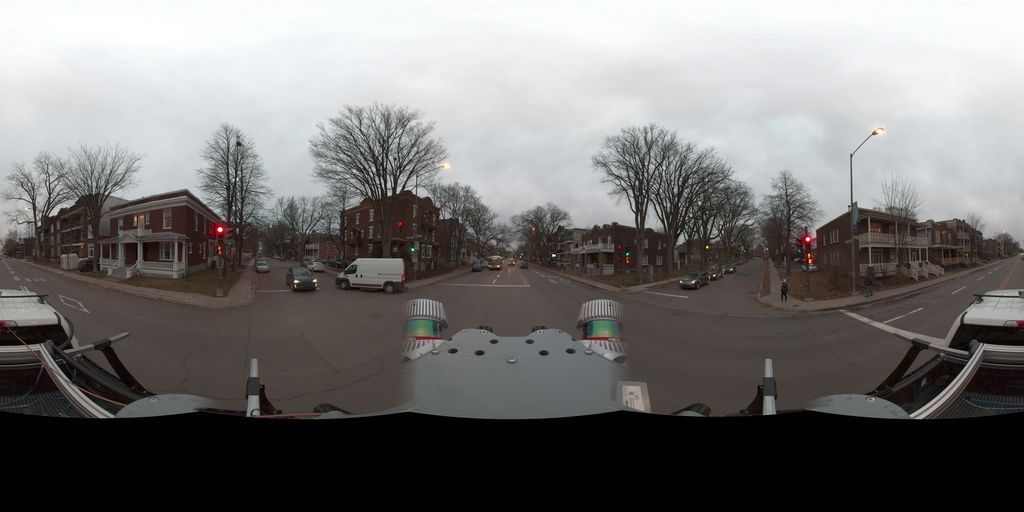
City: quebec_city